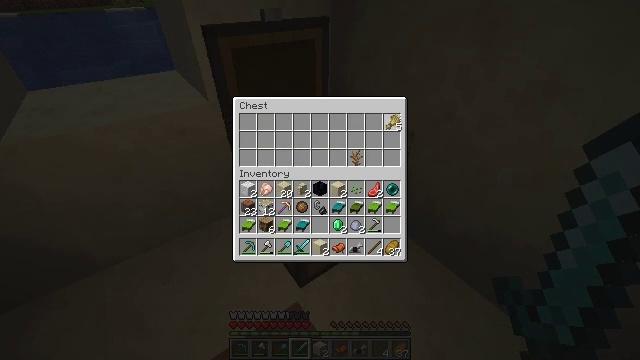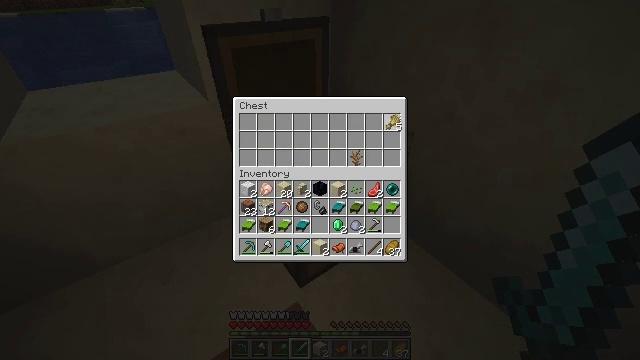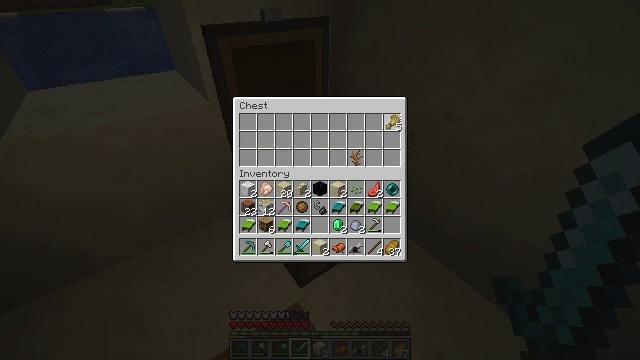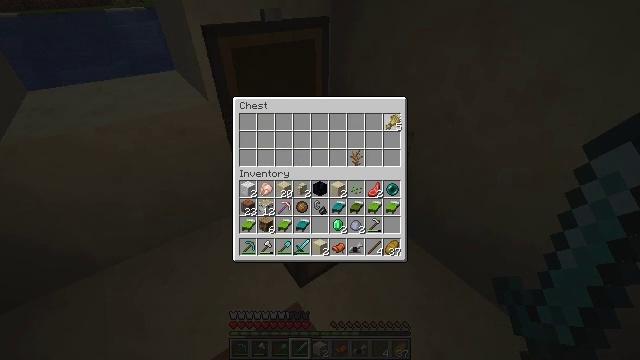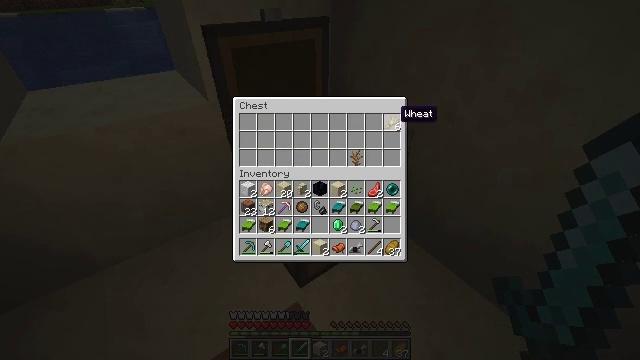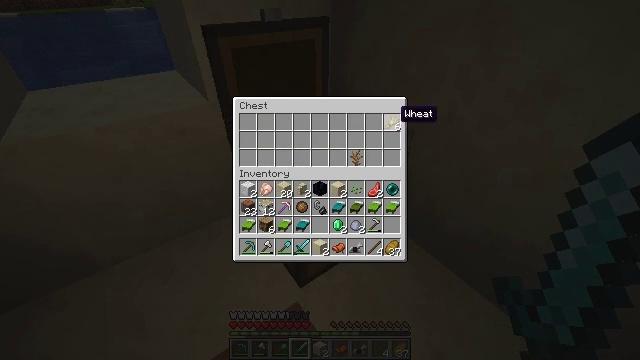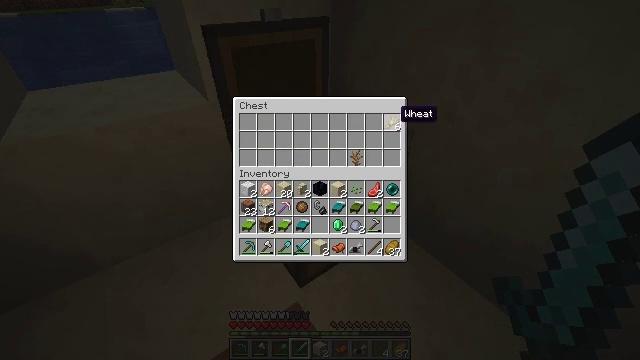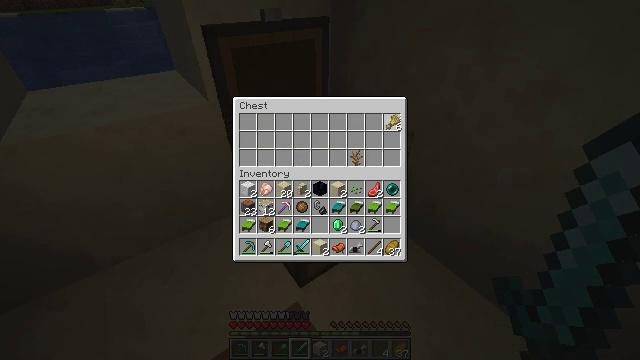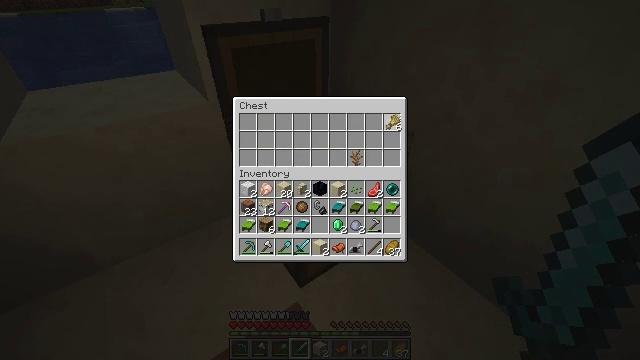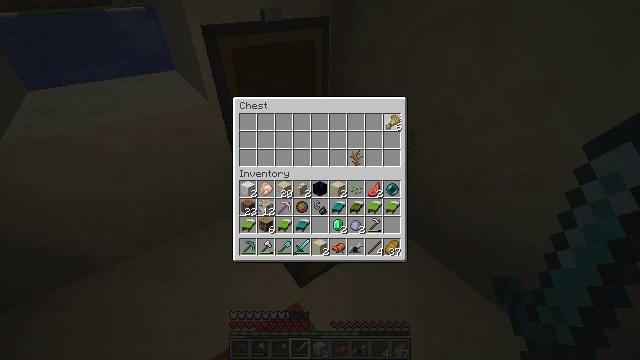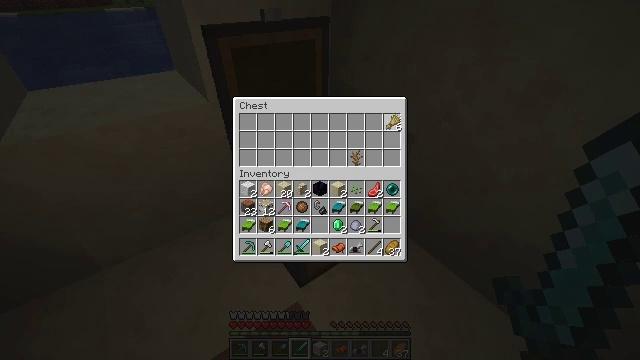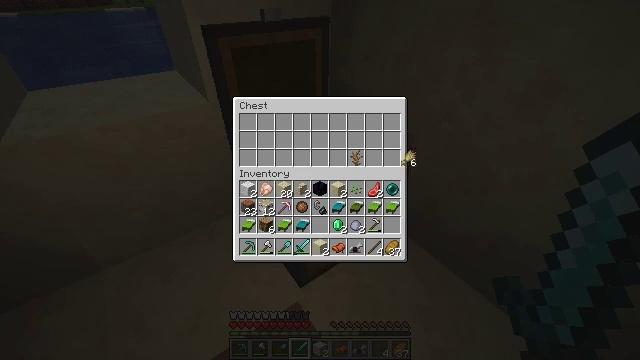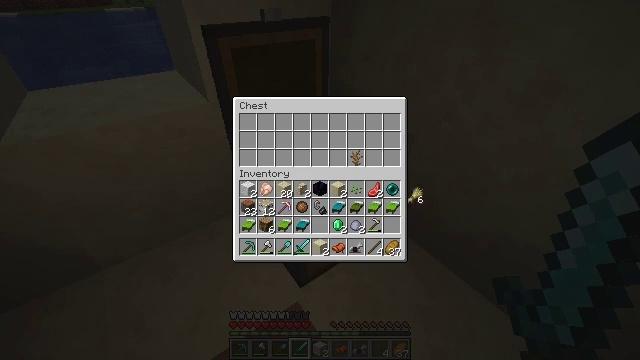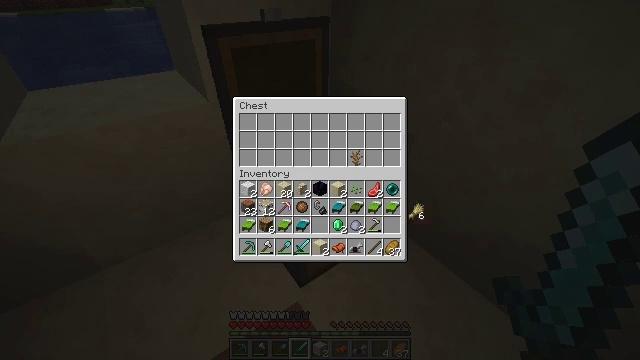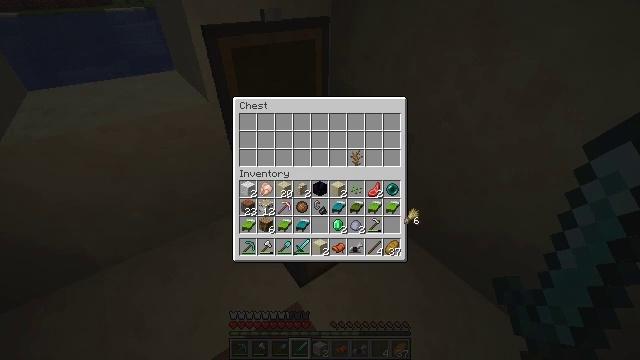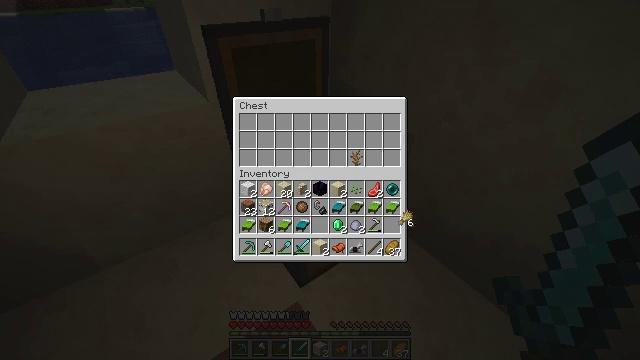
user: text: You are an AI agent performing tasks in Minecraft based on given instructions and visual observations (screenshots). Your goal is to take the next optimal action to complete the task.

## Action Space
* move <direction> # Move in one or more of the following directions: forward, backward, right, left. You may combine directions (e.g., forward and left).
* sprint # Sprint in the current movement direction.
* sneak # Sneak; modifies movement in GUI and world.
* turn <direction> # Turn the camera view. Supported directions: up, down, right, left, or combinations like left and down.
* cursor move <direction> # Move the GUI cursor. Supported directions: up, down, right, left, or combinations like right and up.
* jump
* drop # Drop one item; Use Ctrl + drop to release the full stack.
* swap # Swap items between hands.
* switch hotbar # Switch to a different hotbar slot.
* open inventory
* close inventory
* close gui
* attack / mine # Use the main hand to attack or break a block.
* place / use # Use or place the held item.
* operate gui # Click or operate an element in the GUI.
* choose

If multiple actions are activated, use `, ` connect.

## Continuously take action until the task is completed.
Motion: motion action
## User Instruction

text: Attack the green bed to collect it.
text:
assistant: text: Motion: operate gui
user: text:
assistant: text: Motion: operate gui
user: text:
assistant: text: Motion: operate gui
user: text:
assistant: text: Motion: no_op
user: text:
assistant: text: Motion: no_op
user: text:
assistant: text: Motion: no_op
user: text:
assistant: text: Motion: operate gui
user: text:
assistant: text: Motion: operate gui
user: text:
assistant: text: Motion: operate gui
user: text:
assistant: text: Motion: no_op
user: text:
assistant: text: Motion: cursor move right and down
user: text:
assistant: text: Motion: cursor move right and down
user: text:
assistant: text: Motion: cursor move down
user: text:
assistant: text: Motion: no_op
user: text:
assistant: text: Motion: no_op
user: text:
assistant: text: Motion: no_op
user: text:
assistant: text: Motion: no_op
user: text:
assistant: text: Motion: no_op
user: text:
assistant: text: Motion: no_op
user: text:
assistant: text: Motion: no_op
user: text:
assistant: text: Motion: operate gui
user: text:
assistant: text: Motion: operate gui
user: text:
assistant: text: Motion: operate gui
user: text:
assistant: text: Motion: no_op
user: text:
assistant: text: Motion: no_op
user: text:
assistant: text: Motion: no_op
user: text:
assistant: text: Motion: no_op
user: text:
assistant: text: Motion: no_op
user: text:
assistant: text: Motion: no_op
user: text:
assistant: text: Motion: no_op